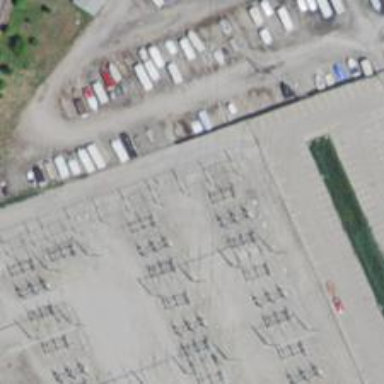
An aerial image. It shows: Switch for power supply.